Question: I have a grid which is dynamically added to the Layout-root which could have X amount of rows and X amount of columns. What I am wanting to do is when the client hovers over a cell in the grid the X and Y axis is highlighted.
Example Shown below:

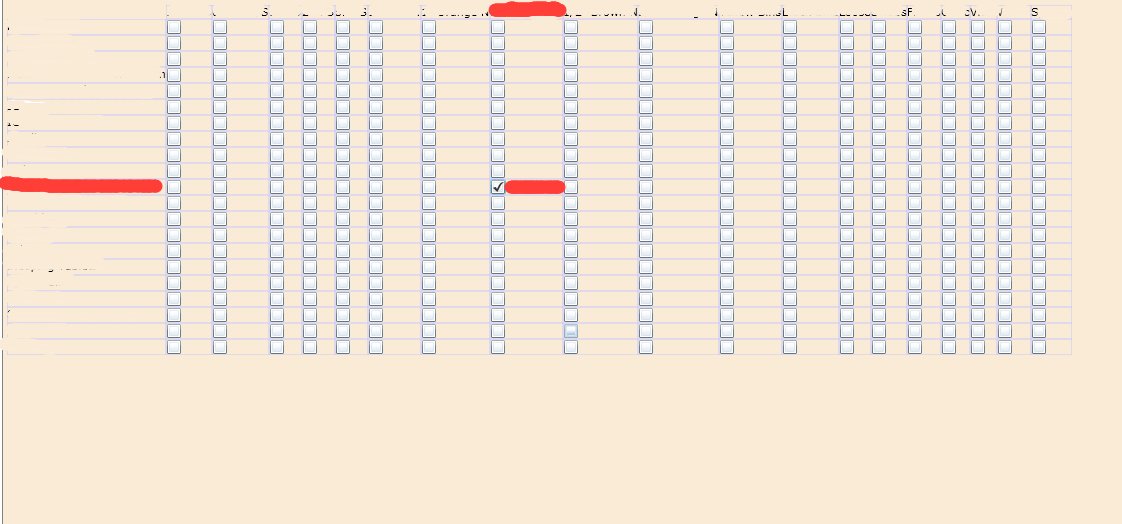
Answer: You can add Border control to each cell and change thickness for border when enters. When mouse leaves you can set thickness to 0.